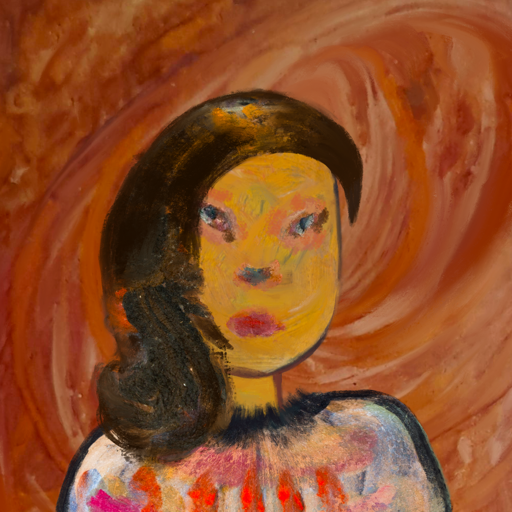
Background: Pious_Lady, Head And Neck Front: After_Raid, Face Front: Boggyland, Bust: Childish, Hair Front: Gypsy_Queen, Head Accessory: Blank, Second Necklace: Blank, Necklace: Blank, Baby: Blank